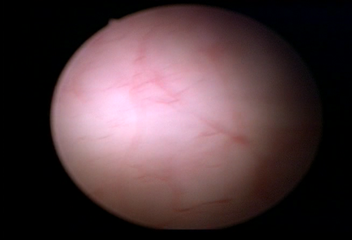
Modality: WLC
Class: Normal mucosa
Bladder cancer association: No